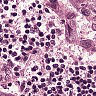
Metastatic tissue present: yes